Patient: sex M, age 52
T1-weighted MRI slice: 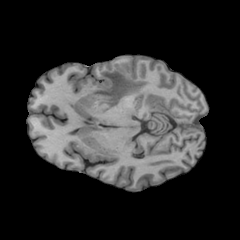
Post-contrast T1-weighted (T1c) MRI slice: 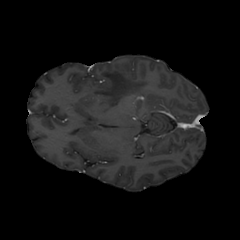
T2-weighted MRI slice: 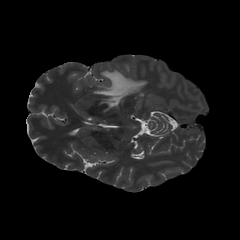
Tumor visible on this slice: yes
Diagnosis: Glioblastoma, IDH-wildtype
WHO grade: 4